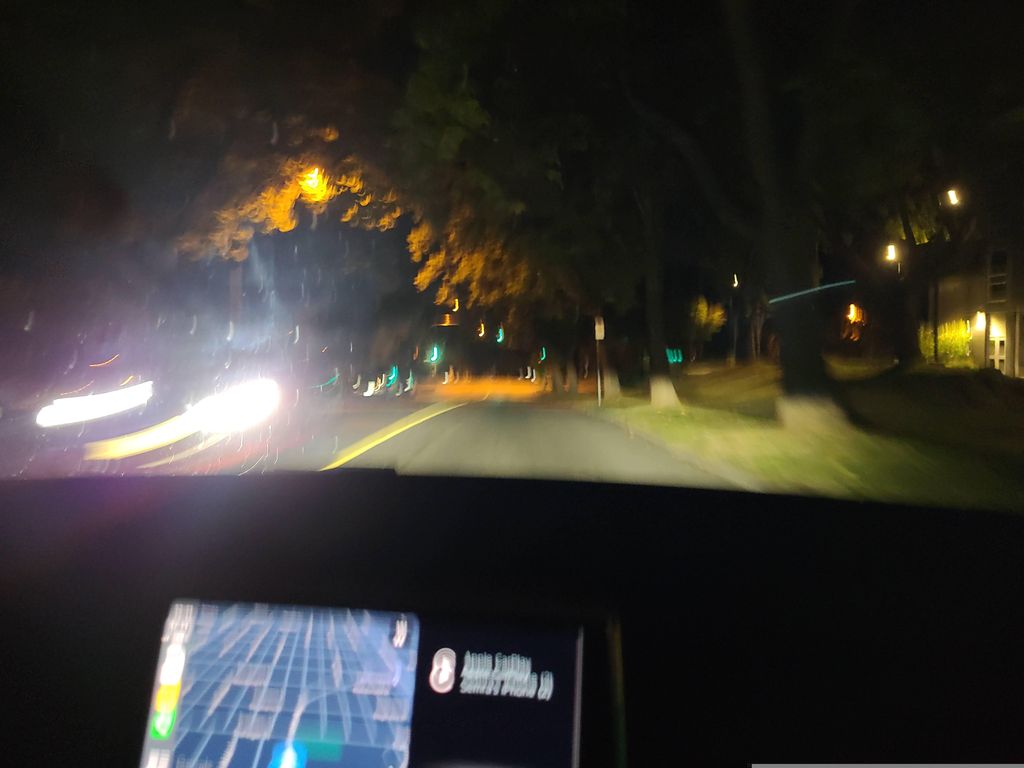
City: vancouver